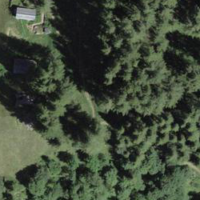
EUNIS habitat code: 44
Species observed at this site:
Tettigonia viridissima
Zygaena purpuralis
Melanargia galathea